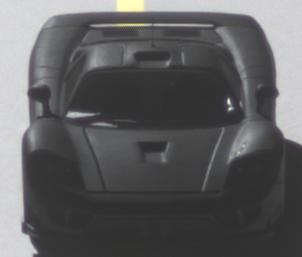
Make: Saleen
Model: S7
Detailed model: -
Model produced from: 2000
Model produced until: 2008
Doors: 2
Color: black
Road condition: dry road
Daytime: morning or afternoon
Contrast: high contrast